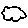
Label: cloud